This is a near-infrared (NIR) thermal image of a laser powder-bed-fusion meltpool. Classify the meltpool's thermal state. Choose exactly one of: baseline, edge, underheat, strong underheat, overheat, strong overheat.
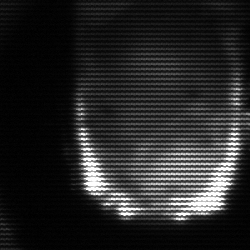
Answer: baseline